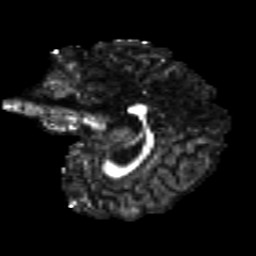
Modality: FA
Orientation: sagittal
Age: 21
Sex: female
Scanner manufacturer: siemens
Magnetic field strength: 3 T
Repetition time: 8.8 s
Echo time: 0.085 s